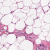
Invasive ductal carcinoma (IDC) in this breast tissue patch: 0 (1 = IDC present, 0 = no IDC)